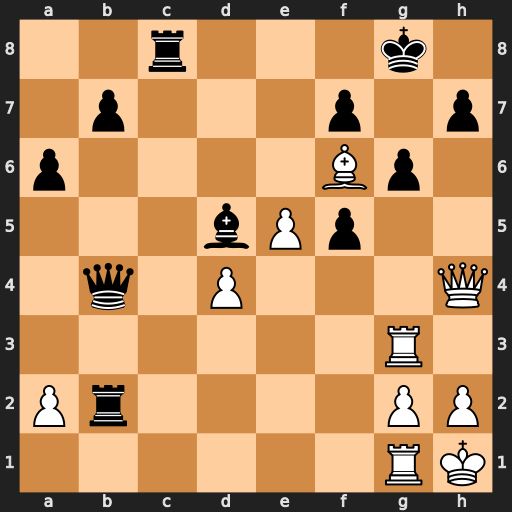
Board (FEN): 2r3k1/1p3p1p/p4Bp1/3bPp2/1q1P3Q/6R1/Pr4PP/6RK
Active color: w
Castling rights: -
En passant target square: -
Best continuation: Qxh7+ Kxh7 Rh3+ Kg8 Rh8#